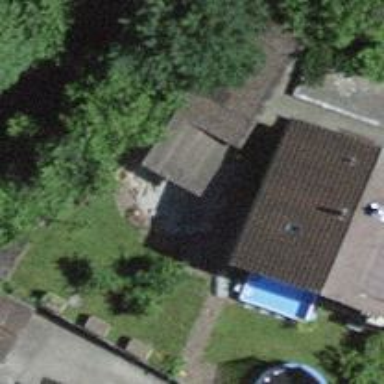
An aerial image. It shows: Shed building.